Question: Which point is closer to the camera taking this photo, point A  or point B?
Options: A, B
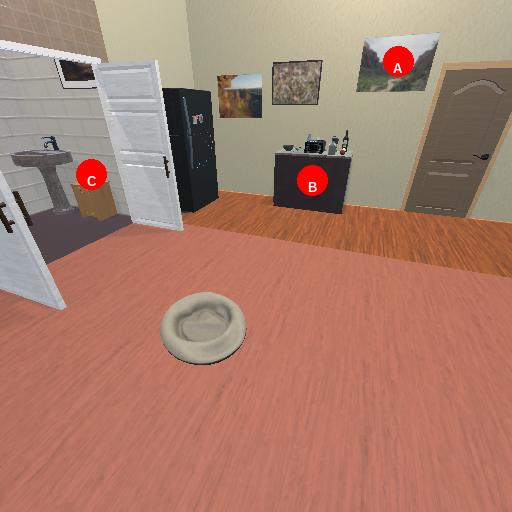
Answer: A